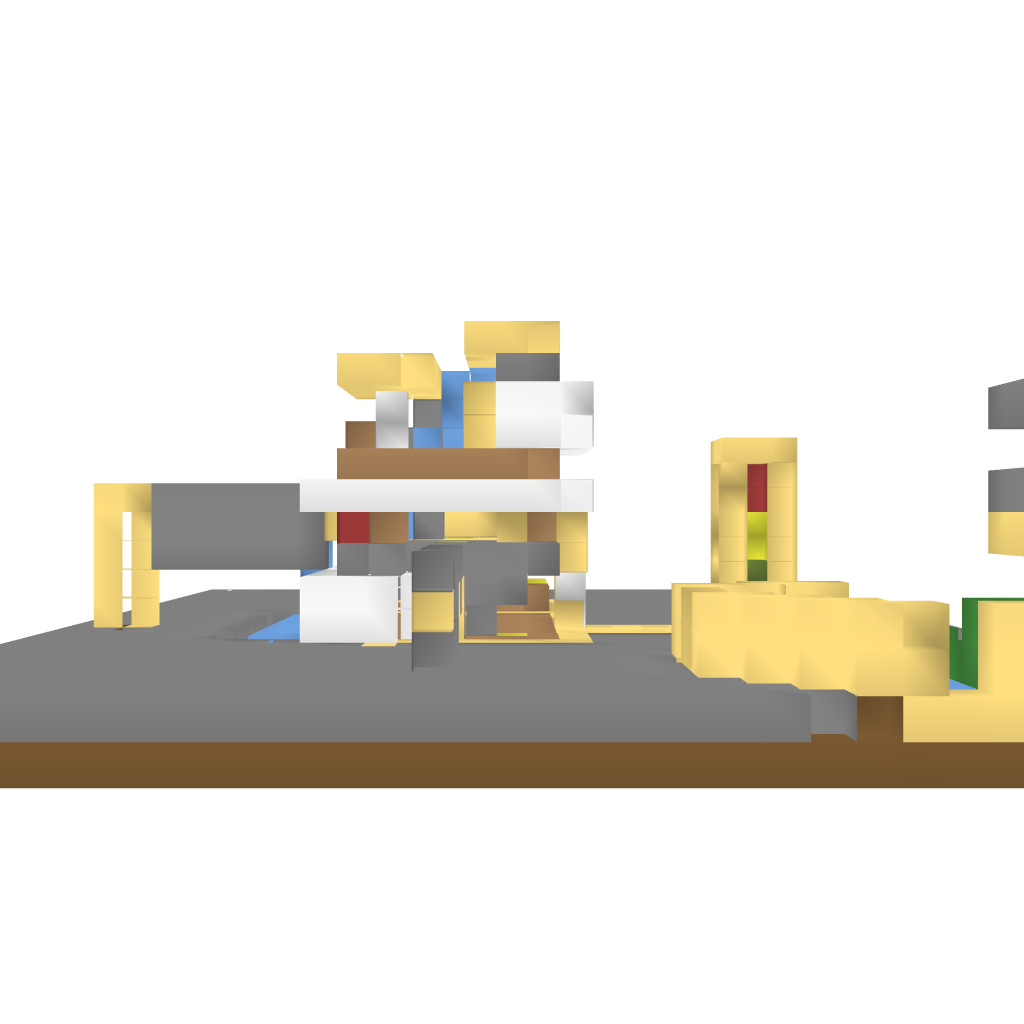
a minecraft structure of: Sabulo Tectum bad low quality